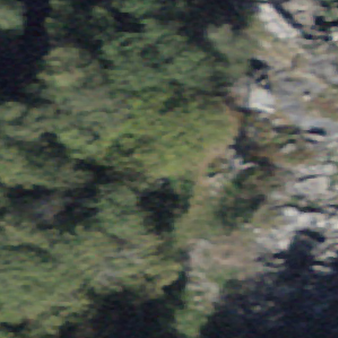
Label: bouldering_area